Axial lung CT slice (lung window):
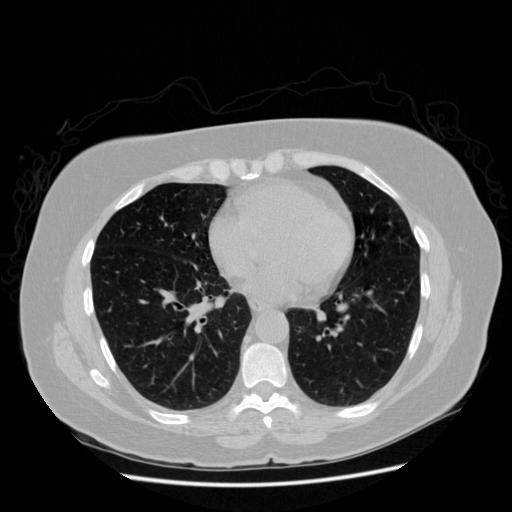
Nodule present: no